Field crop: maize
Growth stage: 2
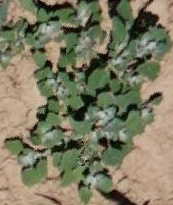
Species: chenopodium